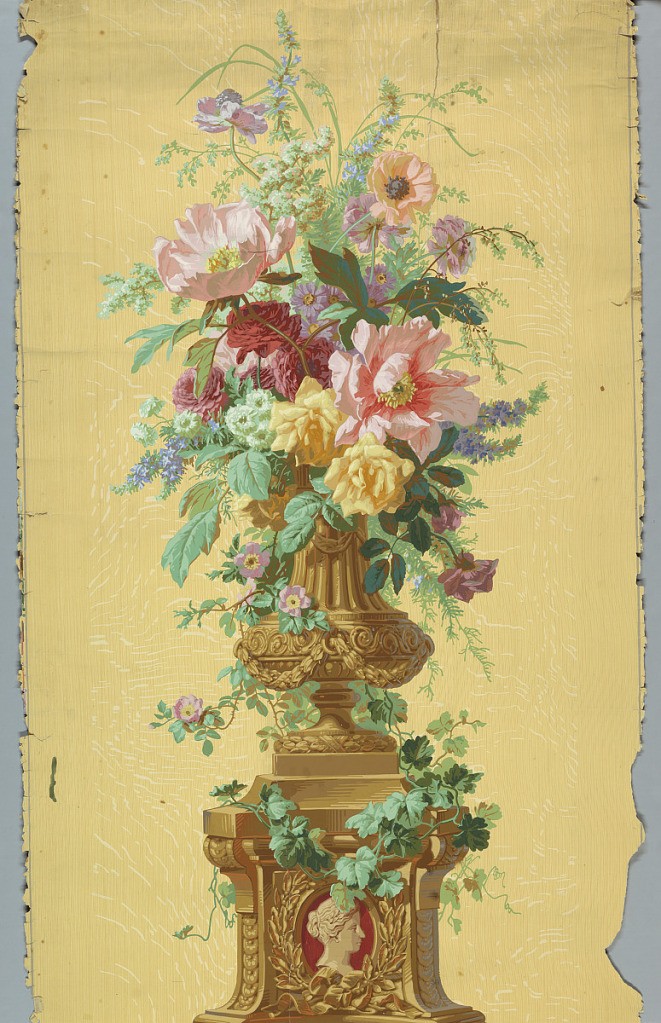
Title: Decorative panel
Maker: Jules Desfossé, French, active 1851 - 1863
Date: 1856–57
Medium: Block-printed panel
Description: Urn with vining flowers, perched on vine-covered pedestal. Burgundy cameo. Printed on wood grained ground.